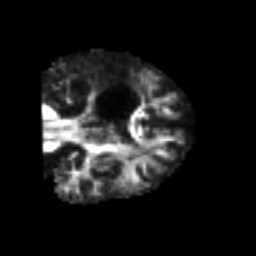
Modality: FA
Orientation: coronal
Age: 45
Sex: male
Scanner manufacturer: siemens
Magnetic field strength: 3 T
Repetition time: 4.999 s
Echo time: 0.07946 s